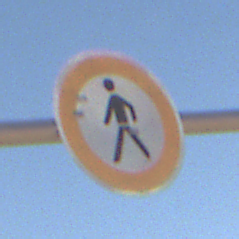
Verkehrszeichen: VerbotFussgaenger
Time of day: Midday
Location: Outdoor (Nature)
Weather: Clear
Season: NotSpecified
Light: Natural